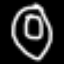
Label: donut